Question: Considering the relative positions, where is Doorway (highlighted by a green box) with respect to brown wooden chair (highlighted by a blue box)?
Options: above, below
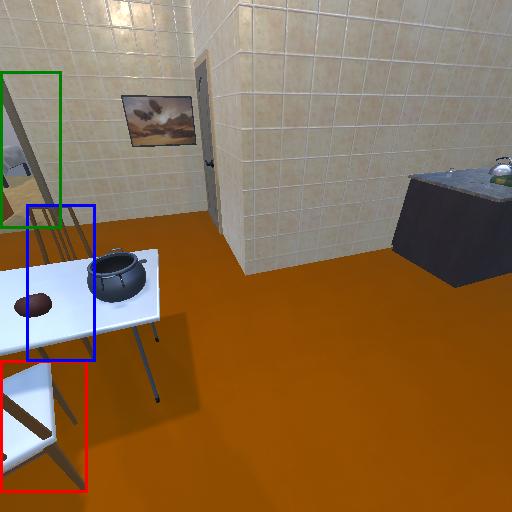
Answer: above